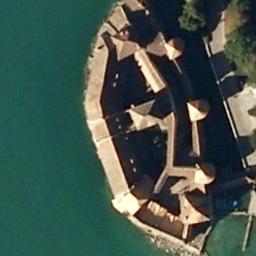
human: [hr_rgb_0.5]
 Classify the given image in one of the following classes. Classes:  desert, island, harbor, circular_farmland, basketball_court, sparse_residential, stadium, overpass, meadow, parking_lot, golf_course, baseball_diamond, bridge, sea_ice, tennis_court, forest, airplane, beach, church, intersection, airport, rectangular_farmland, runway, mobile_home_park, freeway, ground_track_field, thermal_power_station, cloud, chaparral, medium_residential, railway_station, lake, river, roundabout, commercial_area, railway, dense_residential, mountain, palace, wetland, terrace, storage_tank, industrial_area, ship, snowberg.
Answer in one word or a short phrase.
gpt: palace